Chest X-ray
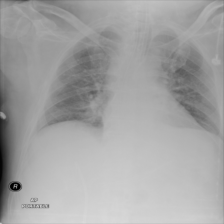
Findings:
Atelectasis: negative
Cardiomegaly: negative
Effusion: negative
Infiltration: negative
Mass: negative
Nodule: negative
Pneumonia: negative
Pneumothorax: negative
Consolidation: negative
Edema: negative
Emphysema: negative
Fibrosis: negative
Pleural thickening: negative
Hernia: negative